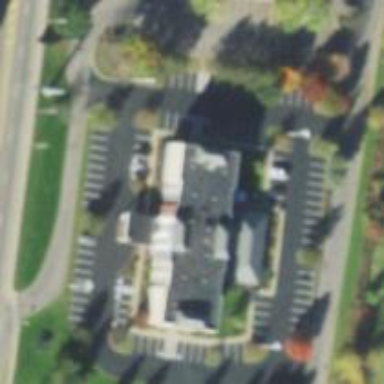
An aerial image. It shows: Hotel building.